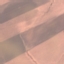
Land use / land cover class: AnnualCrop